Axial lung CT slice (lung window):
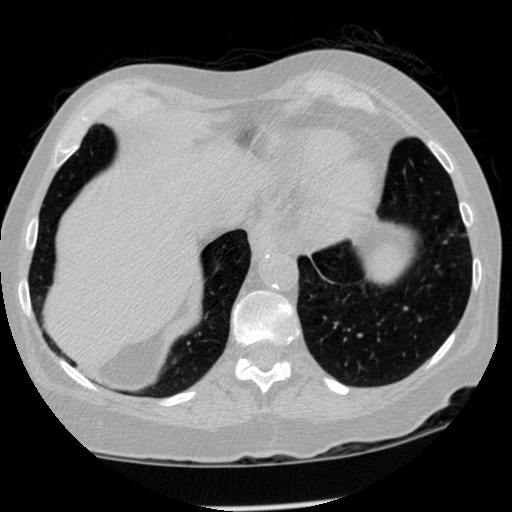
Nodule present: no